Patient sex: M
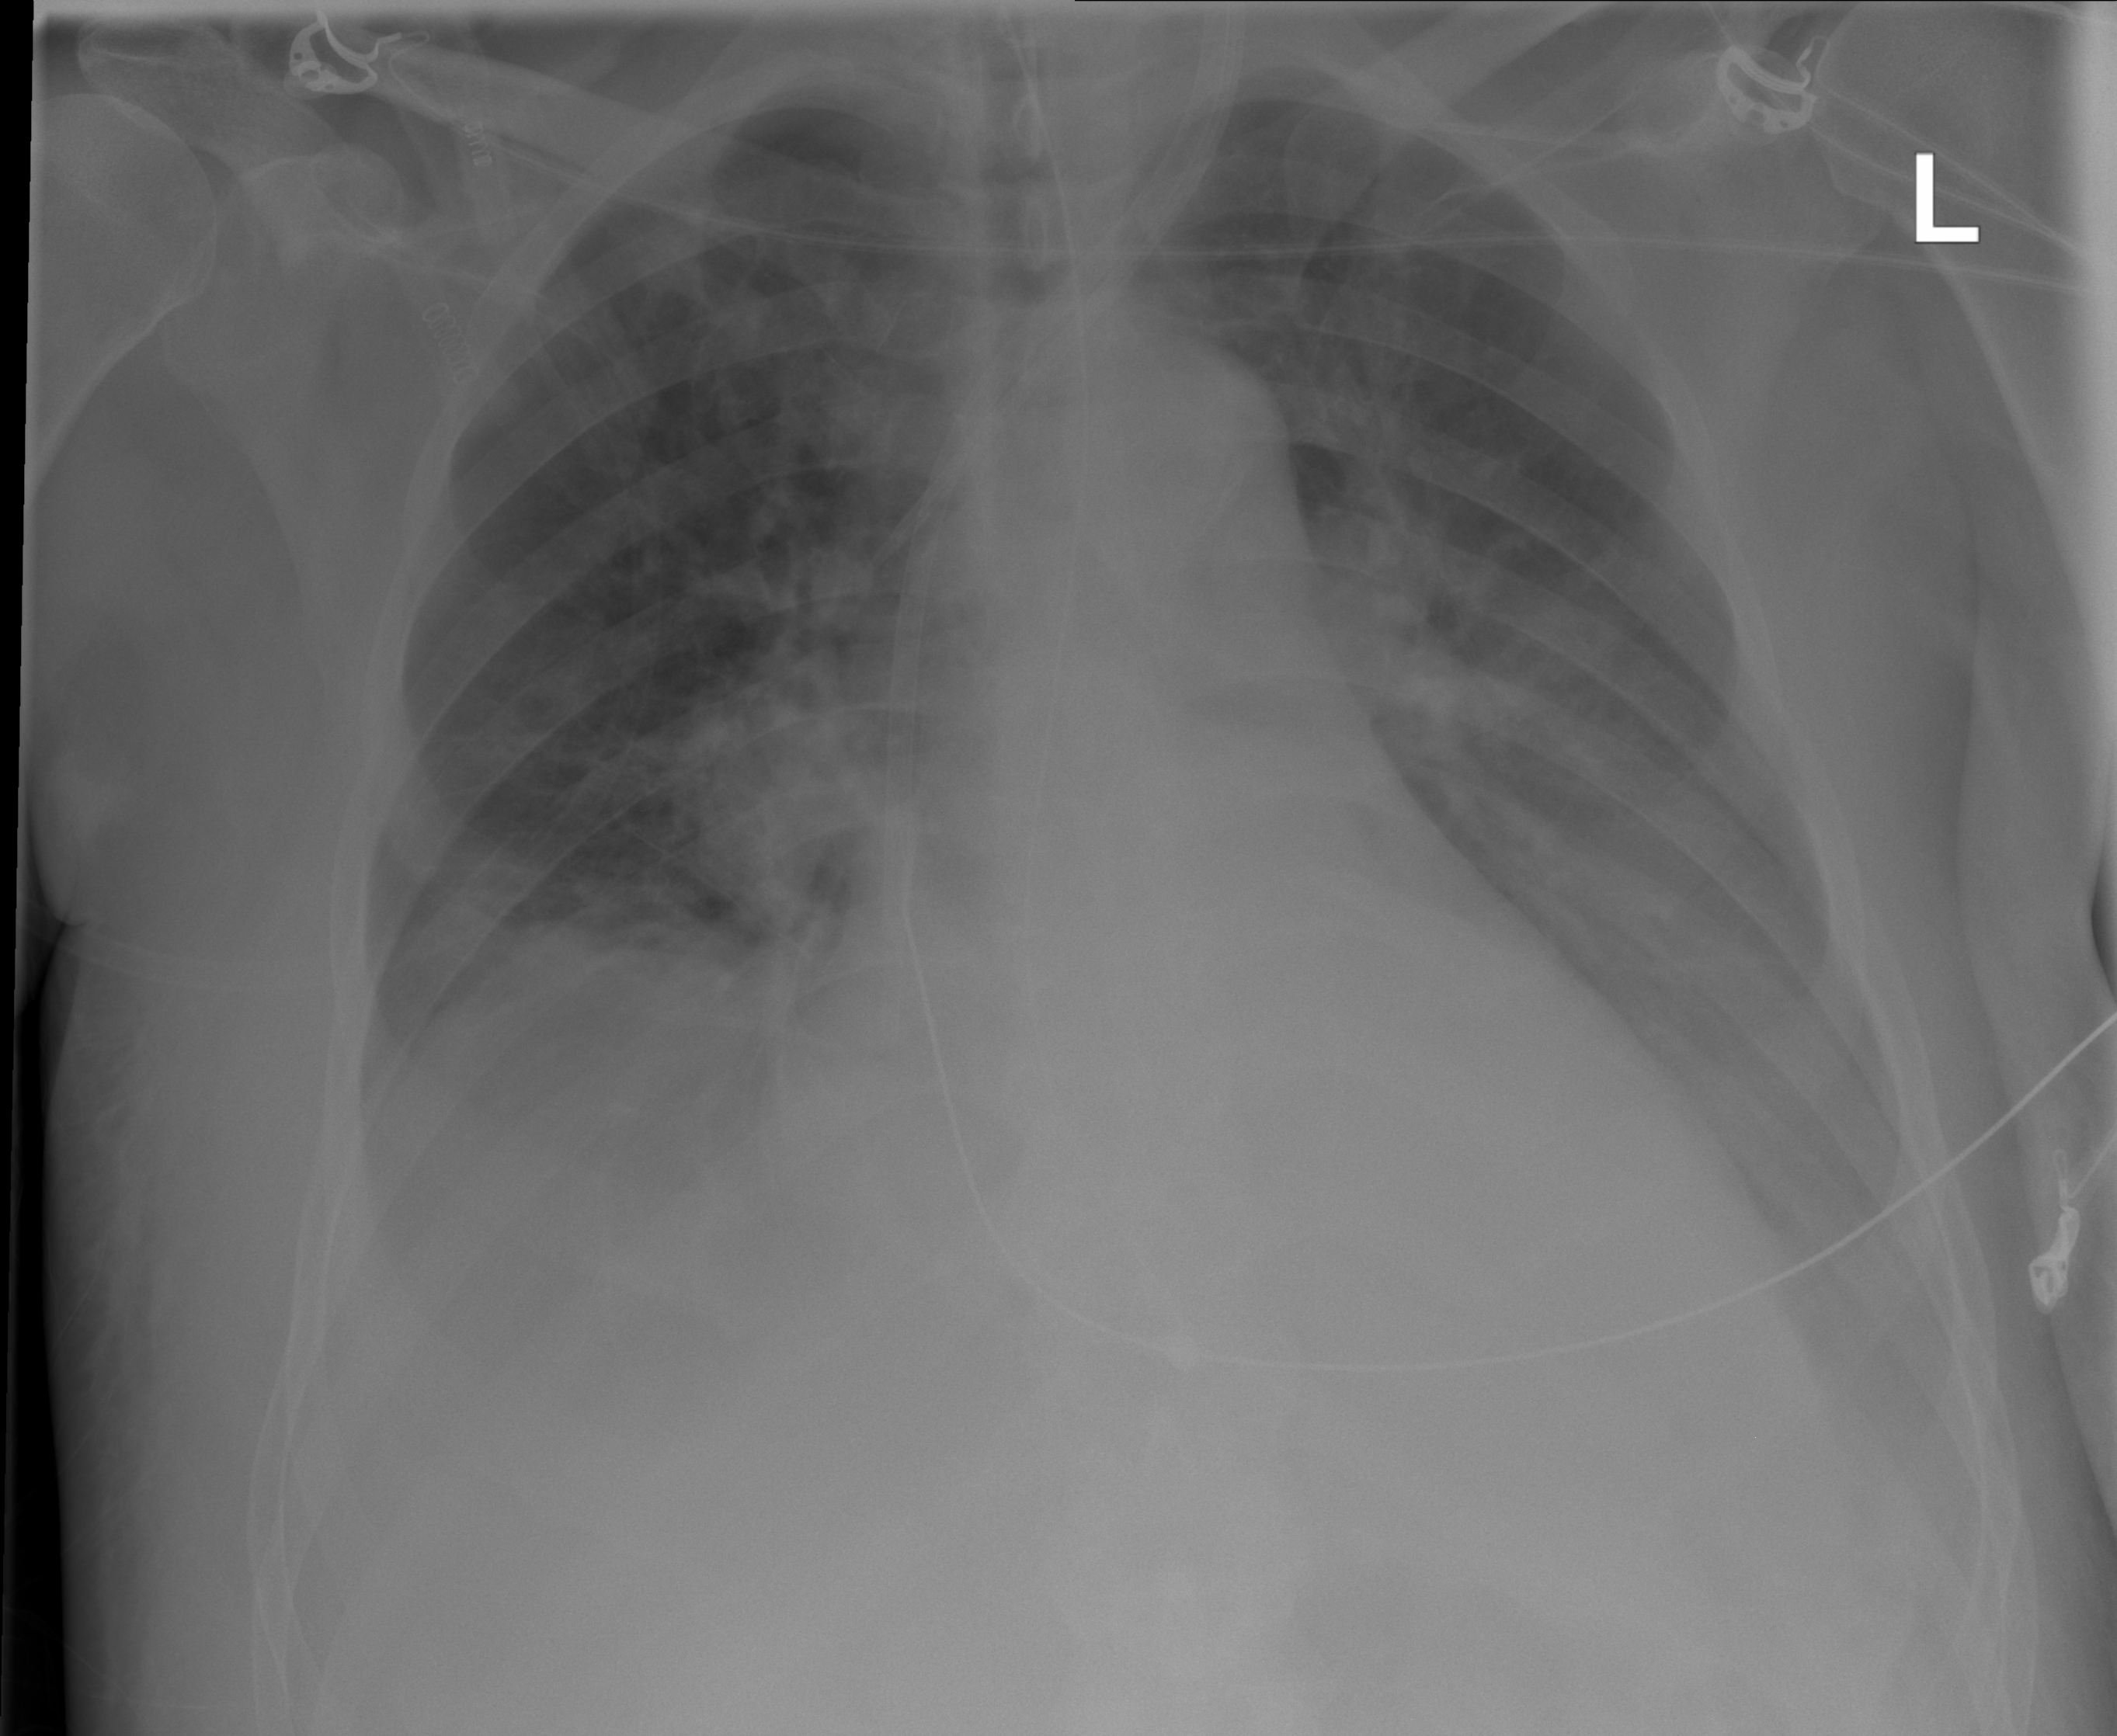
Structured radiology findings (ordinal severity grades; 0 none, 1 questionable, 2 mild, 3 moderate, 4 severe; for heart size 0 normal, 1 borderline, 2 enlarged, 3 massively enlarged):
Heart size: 2
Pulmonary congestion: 2
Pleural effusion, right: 0
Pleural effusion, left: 3
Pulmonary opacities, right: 2
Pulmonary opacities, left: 2
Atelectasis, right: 2
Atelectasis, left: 2